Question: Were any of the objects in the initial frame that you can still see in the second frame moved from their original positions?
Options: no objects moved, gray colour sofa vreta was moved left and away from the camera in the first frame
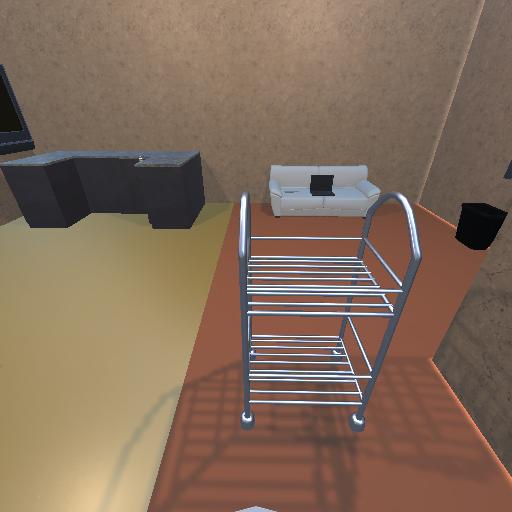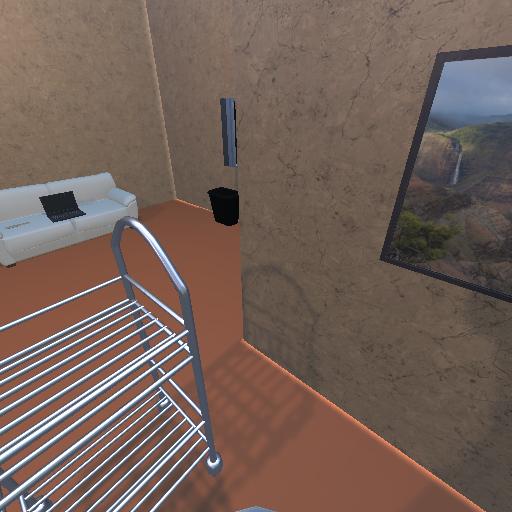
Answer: no objects moved